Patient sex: M
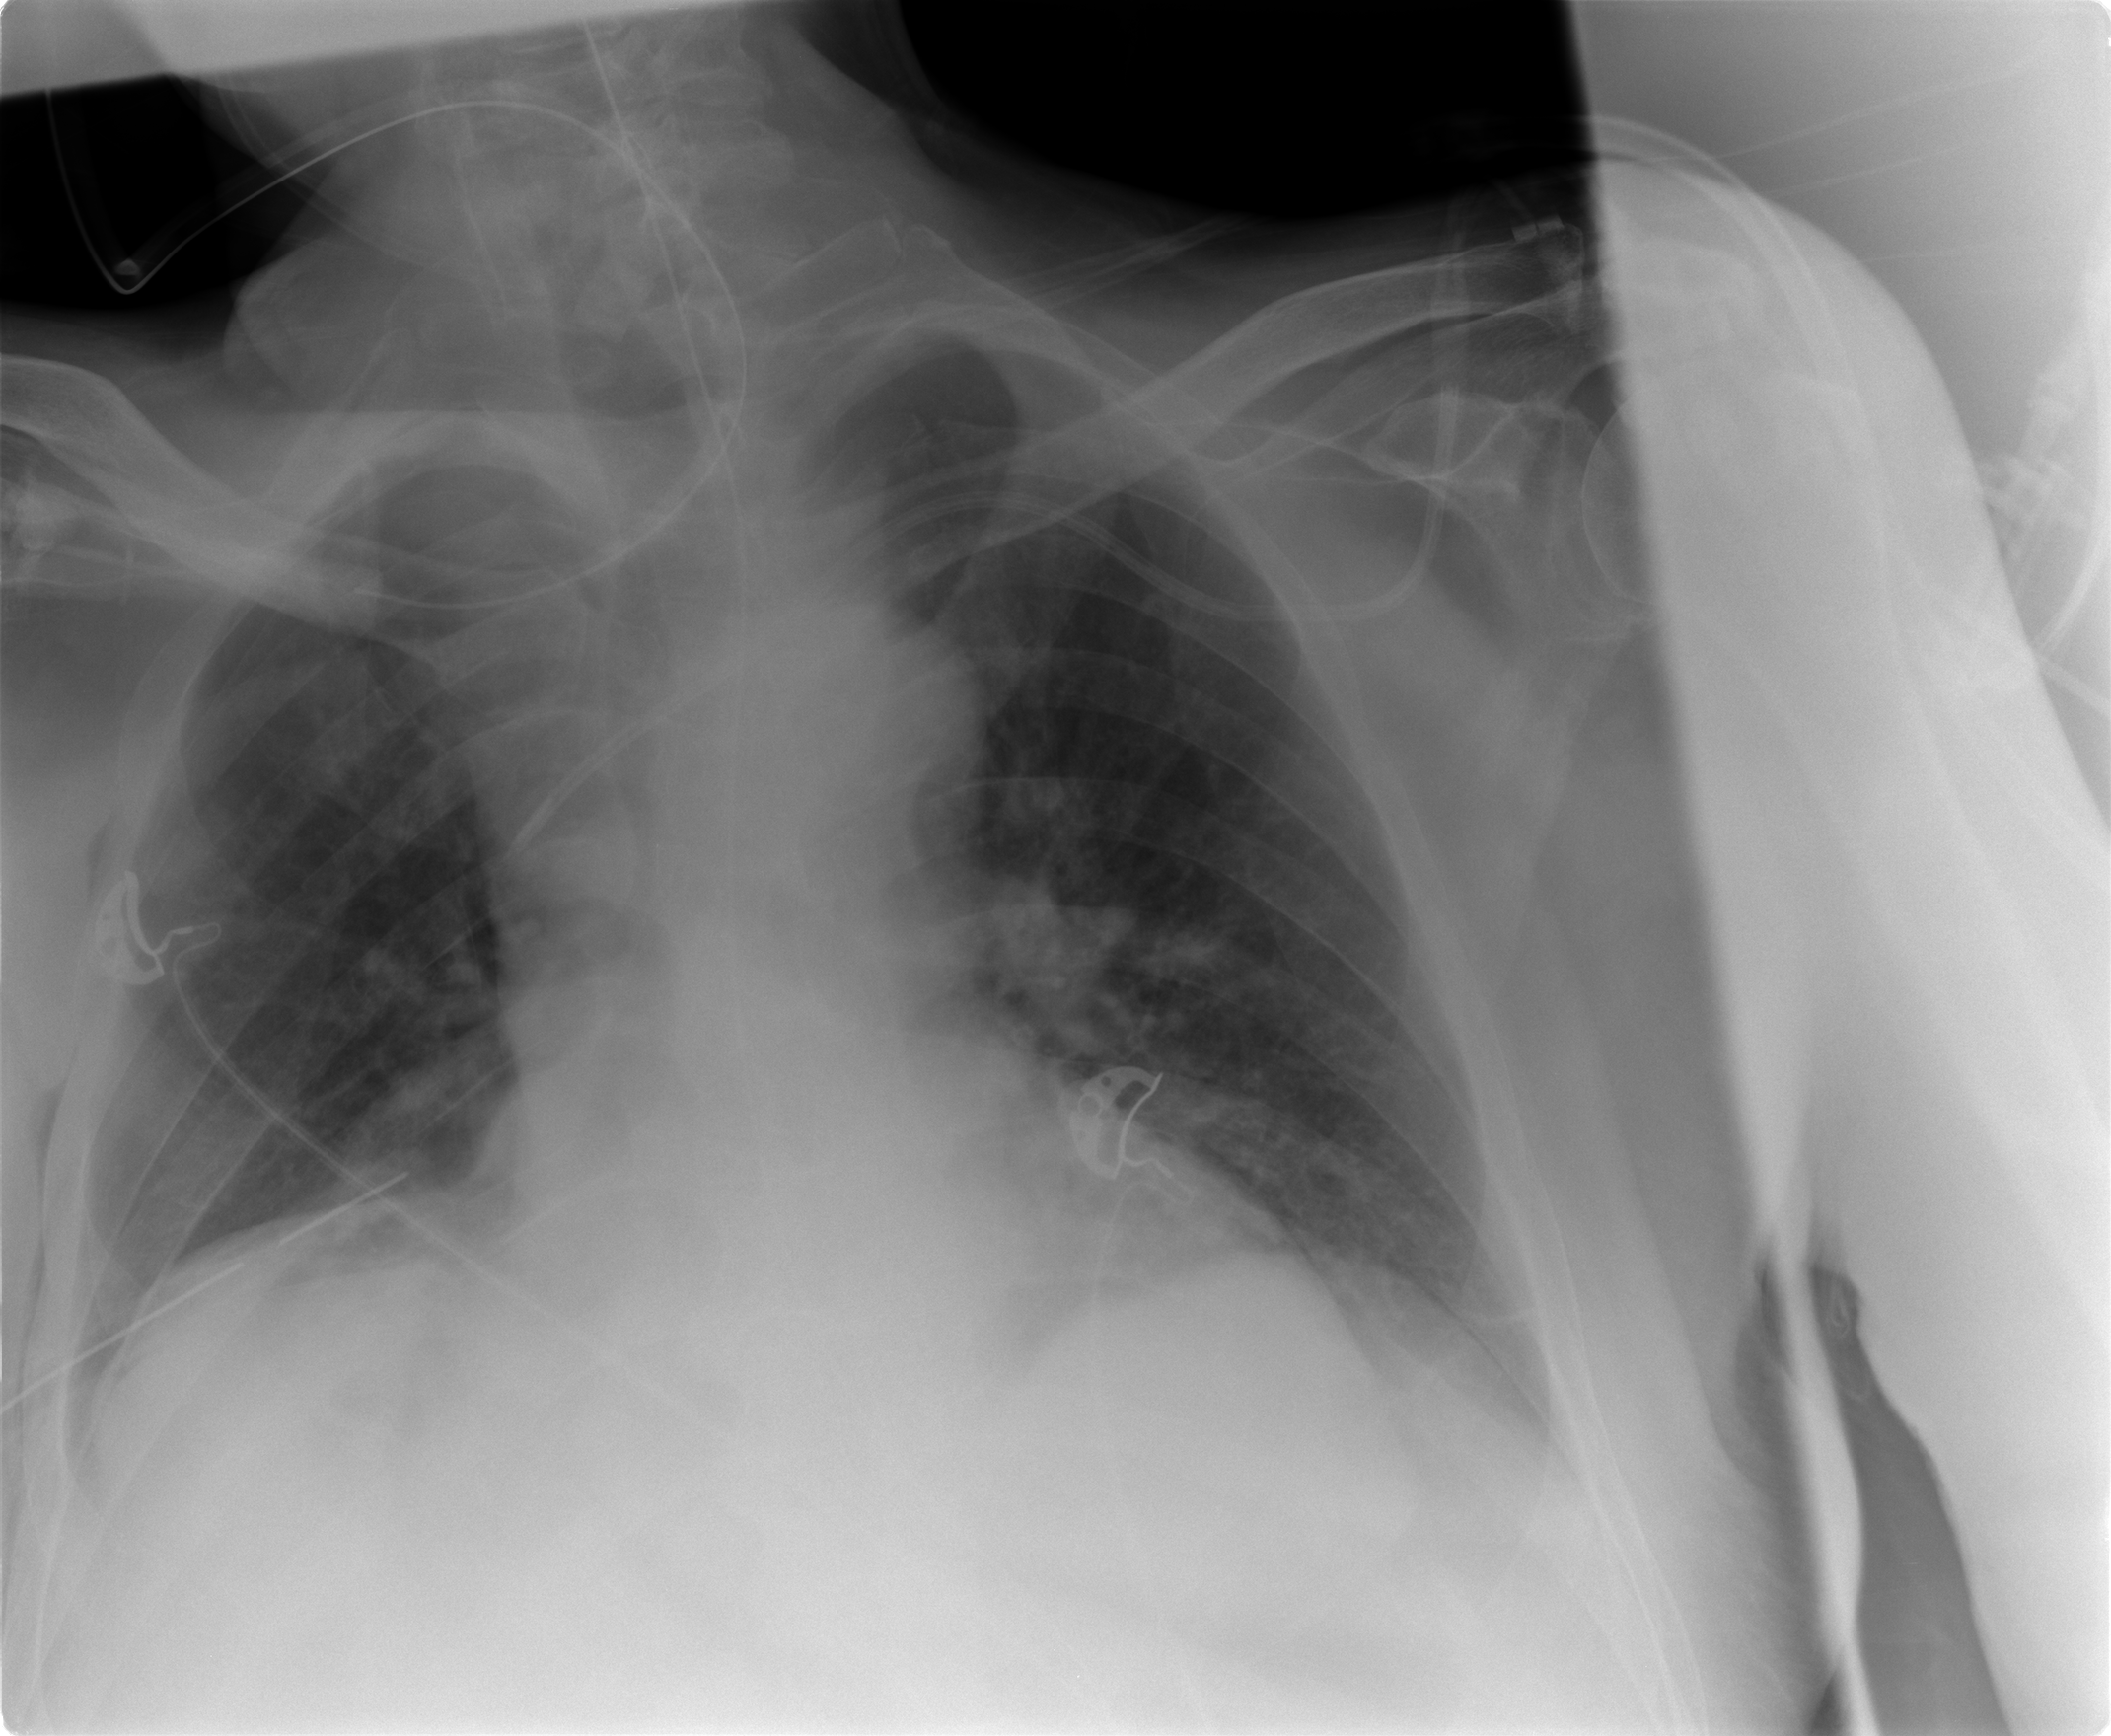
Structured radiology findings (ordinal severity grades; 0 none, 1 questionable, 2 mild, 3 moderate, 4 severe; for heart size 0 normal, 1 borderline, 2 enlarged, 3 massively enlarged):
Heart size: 1
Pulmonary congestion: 2
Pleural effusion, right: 2
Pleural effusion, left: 0
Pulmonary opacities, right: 1
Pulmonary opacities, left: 0
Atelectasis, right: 2
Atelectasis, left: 2